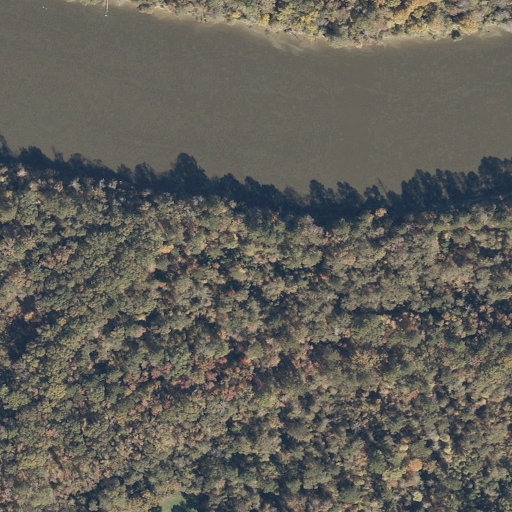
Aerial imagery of cliff(s) in Mississippi named Union Bluff containing woody wetlands, open water, mixed forest, deciduous forest, herbaceous wetlands, and grassland